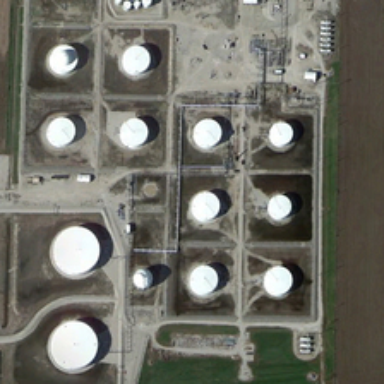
Many storage tanks are near a small piece of green meadow .